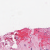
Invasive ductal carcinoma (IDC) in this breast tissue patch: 0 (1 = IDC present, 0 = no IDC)